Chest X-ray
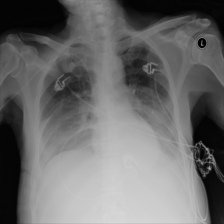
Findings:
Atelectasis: negative
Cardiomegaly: negative
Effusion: negative
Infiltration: negative
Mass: negative
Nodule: negative
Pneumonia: negative
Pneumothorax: negative
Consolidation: negative
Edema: negative
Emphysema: negative
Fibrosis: negative
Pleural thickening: negative
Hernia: negative